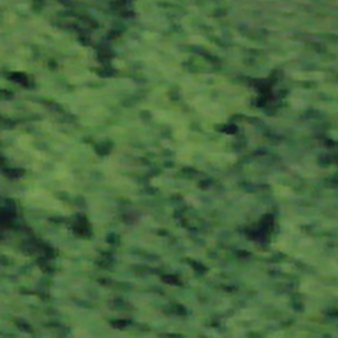
Label: other